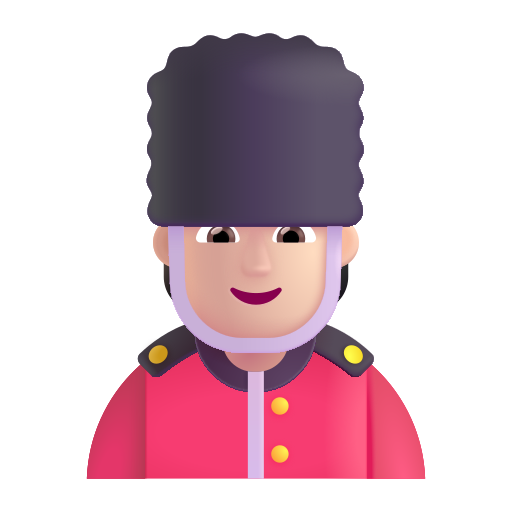
guard color light